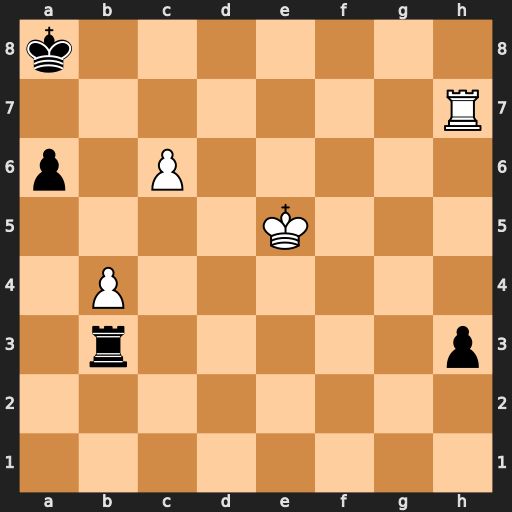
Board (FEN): k7/7R/p1P5/4K3/1P6/1r5p/8/8
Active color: w
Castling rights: -
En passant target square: -
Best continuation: Rh8+ Ka7 c7